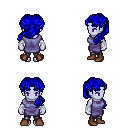
a pixel art fantasy rpg character, female body template, dark elf, purple skin, chain tabard jacket, metal pants, blue princess hairstyle, white cloth bandages, brown shoes, four views (front, back, left, right), 2x2 character sprite sheet, small pixel art, hard edges, no anti-aliasing